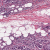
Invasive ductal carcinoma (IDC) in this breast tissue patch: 1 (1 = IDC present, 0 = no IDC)